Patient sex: M
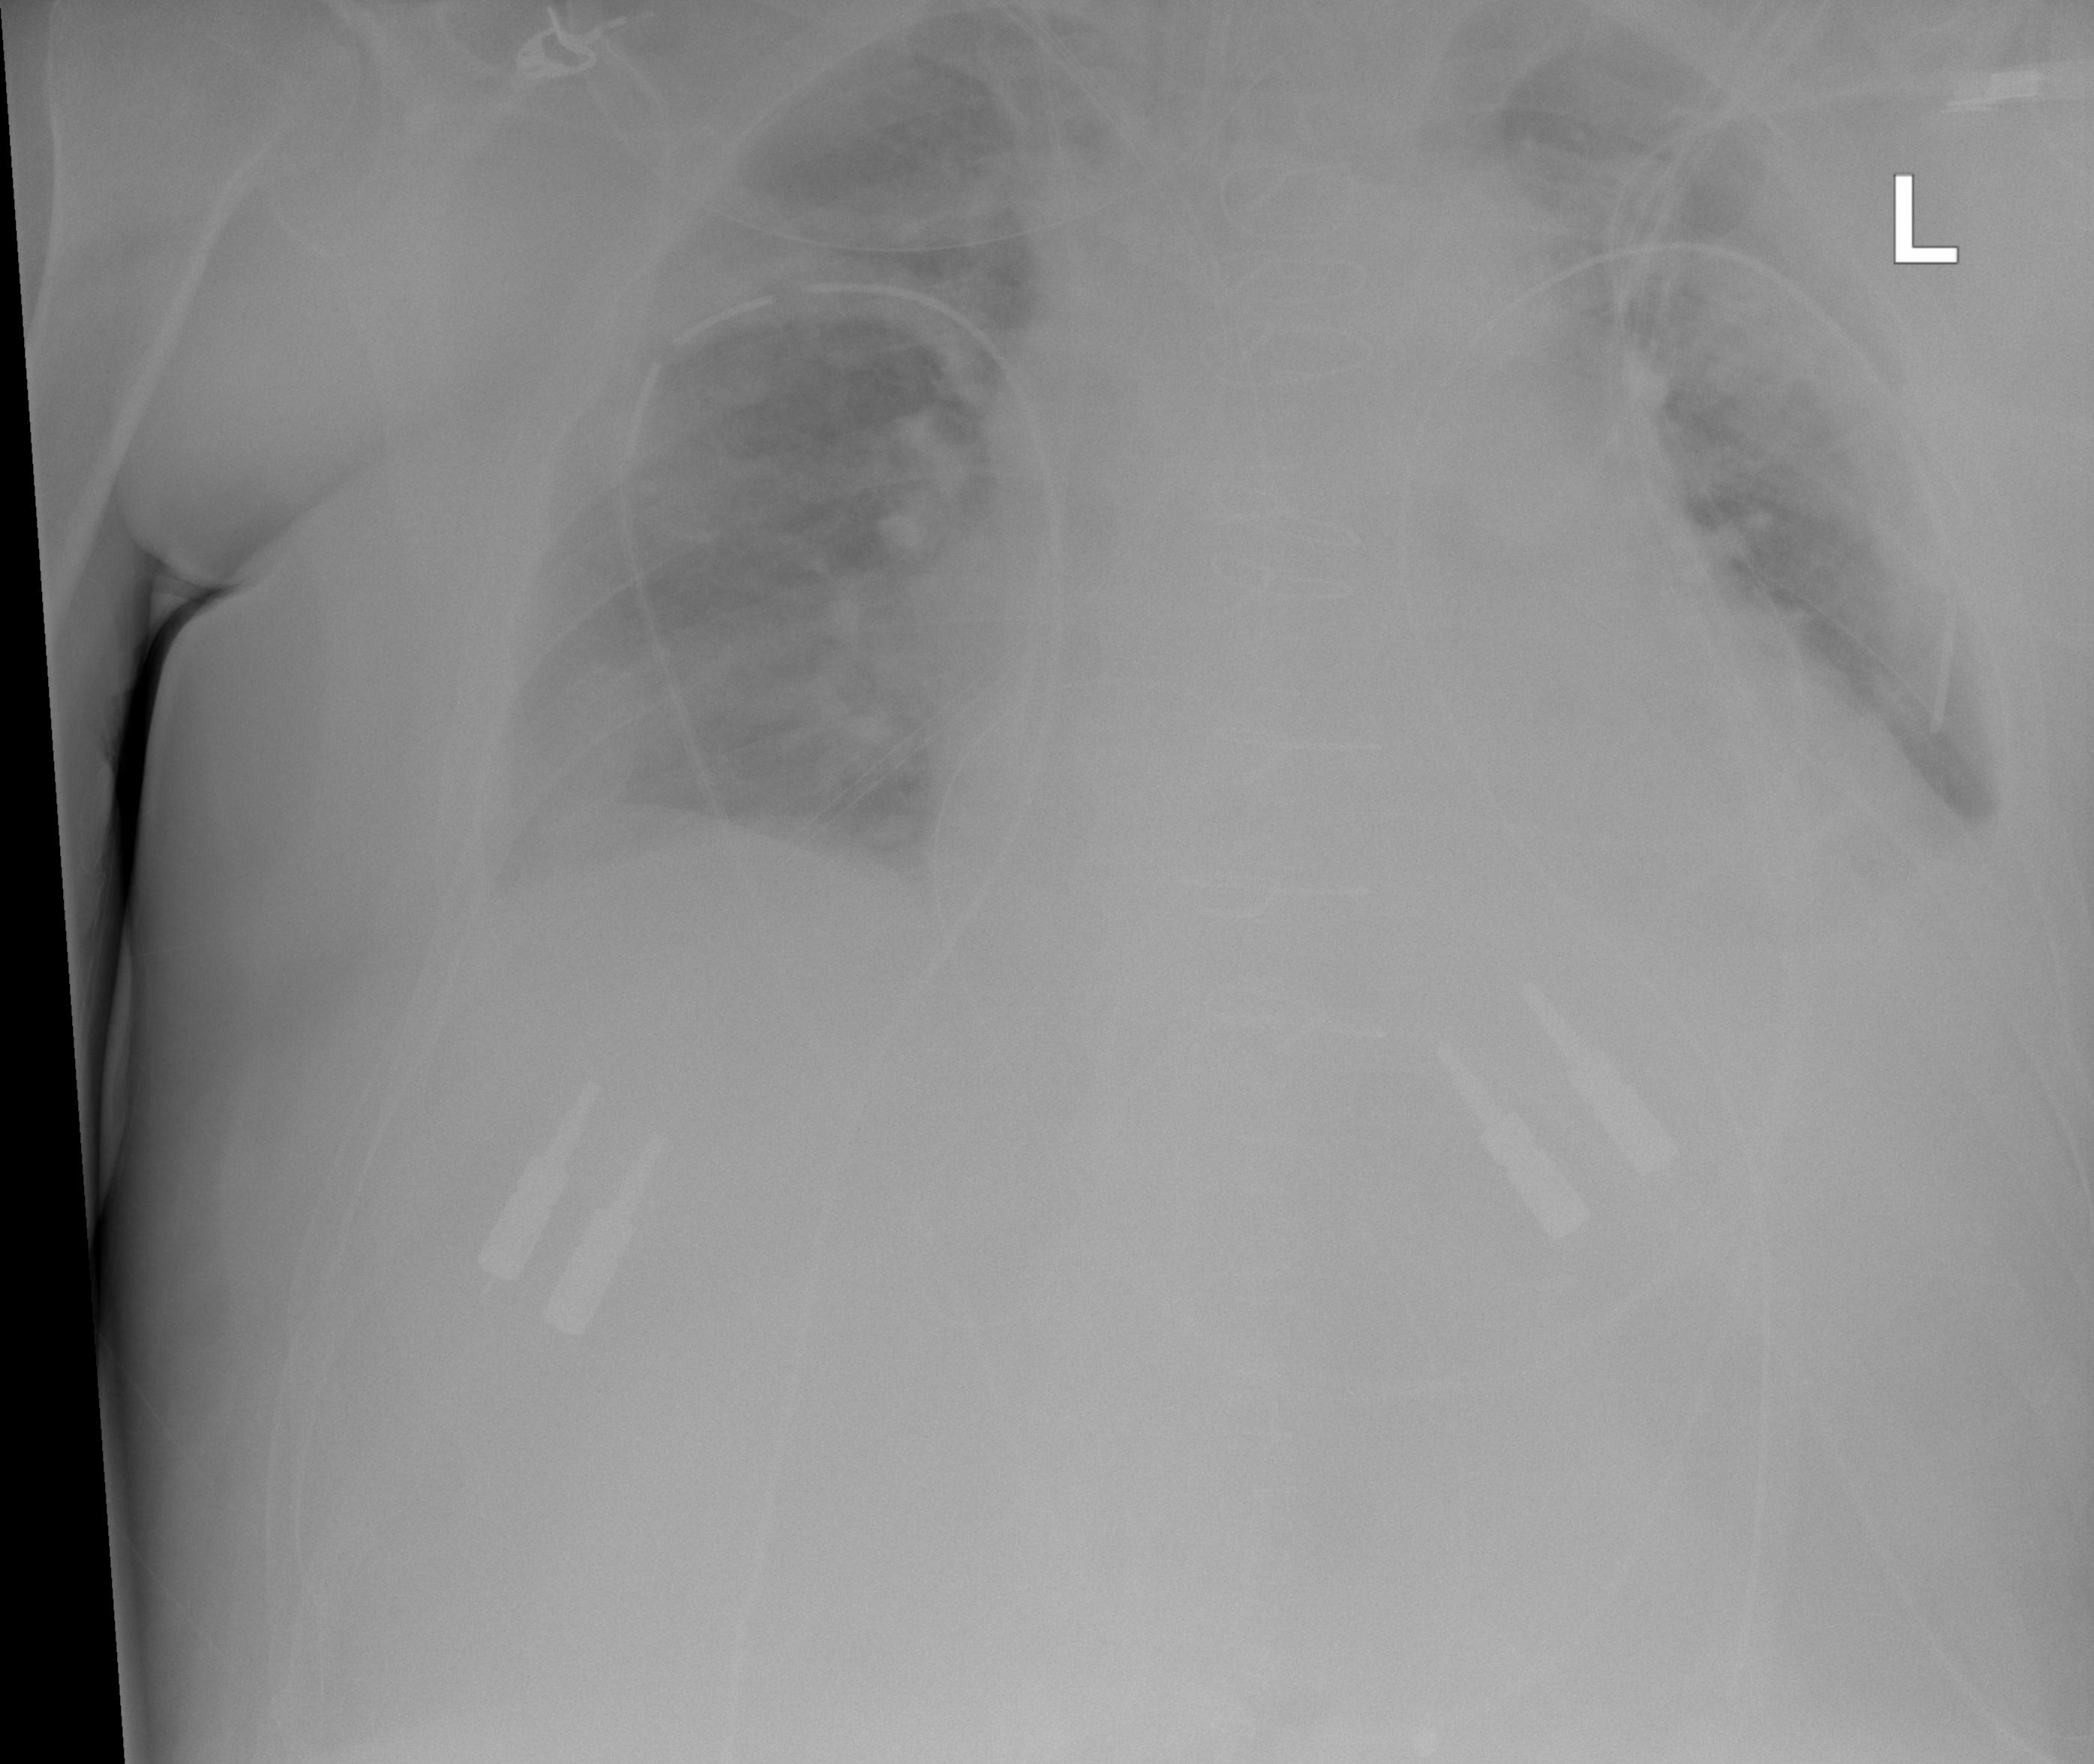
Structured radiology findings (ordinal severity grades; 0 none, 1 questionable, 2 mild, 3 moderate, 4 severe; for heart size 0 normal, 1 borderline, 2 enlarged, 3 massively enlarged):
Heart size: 2
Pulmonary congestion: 2
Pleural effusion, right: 1
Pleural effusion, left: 2
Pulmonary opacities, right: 2
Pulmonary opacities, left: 2
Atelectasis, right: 1
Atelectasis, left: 1